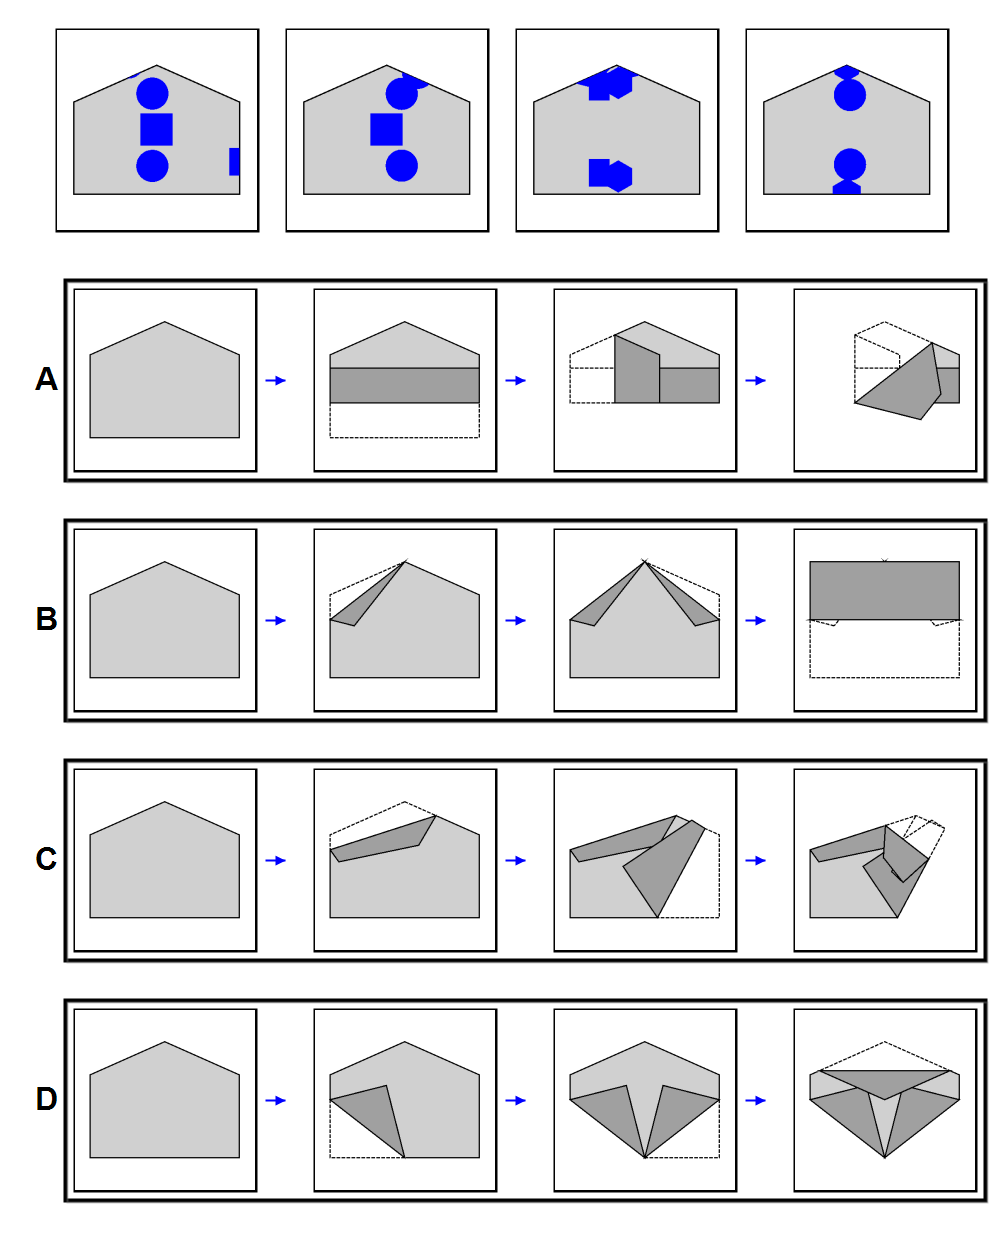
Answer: B